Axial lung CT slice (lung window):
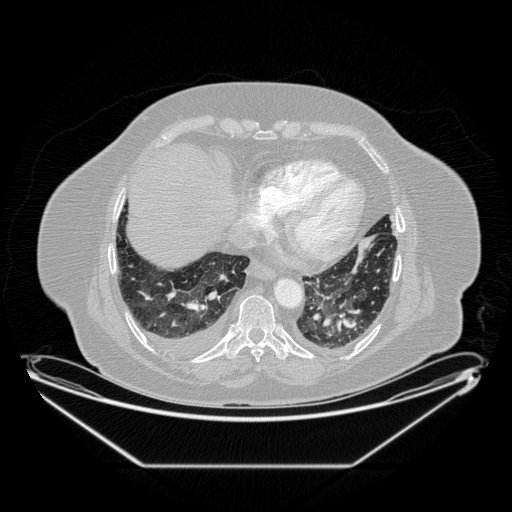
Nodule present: no